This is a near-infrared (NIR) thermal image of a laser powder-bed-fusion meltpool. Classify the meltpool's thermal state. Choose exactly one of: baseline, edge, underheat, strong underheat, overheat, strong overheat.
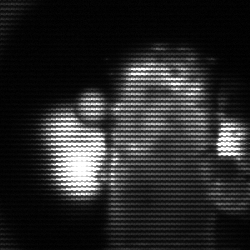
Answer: strong underheat